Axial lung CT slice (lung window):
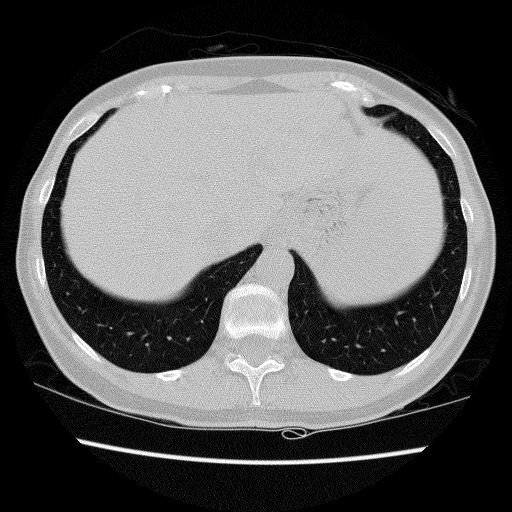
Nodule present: no